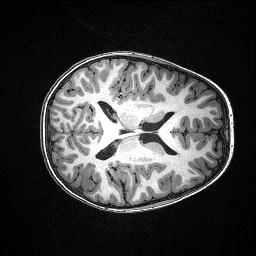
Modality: T1w
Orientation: axial
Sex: male
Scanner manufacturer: siemens
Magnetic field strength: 3 T
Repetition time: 2.3 s
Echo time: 0.00336 s